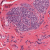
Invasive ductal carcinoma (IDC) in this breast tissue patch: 0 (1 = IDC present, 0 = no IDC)